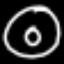
Label: donut